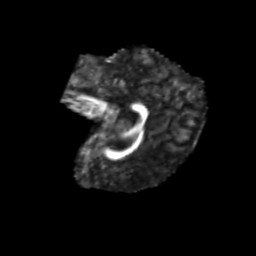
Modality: FA
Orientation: sagittal
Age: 7
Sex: male
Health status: healthy